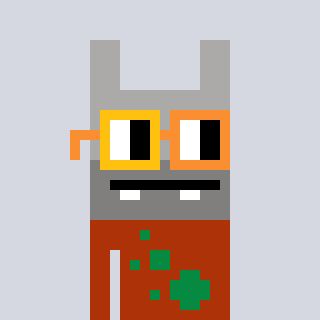
a pixel art character with square yellow and orange glasses, a rabbit-shaped head and a hotbrown-colored body on a cool background